Question: Here is the start of my JSF file:
'''
<?xml version='1.0' encoding='UTF-8' ?>
<!DOCTYPE html PUBLIC "-//W3C//DTD XHTML 1.0 Transitional//EN" "http://www.w3.org/TR/xhtml1/DTD/xhtml1-transitional.dtd">
<html xmlns="http://www.w3.org/1999/xhtml"
xmlns:h="http://java.sun.com/jsf/html"
xmlns:ace="http://www.icefaces.org/icefaces/components"
xmlns:c="http://java.sun.com/jsp/jstl/core"
xmlns:f="http://java.sun.com/jsf/core">
<h:head>
</h:head>
<h:body>
'''
However, 'http://www.icefaces.org/icefaces/components' and 'http://java.sun.com/jsp/jstl/core' are highlighted in red with error 'URI is not registered'. This causes many other subsequent tags to appear in red with errors 'element 'x' is not allowed here'. Here is an image showing what I mean:

## Attempted solutions:
When searching for a solution, it appeared some others with the same problem solved it by doing "Fetch External Resource". However, this didn't work for me. For the icefaces xmlns 'xmlns:ace="http://www.icefaces.org/icefaces/components"' I get the error: 'Error while fetching http://www.icefaces.org/icefaces/components'. And for the jstl xmlns 'xmlns:c="http://java.sun.com/jsp/jstl/core"' I get the error: 'No XML at the location: http://java.sun.com/jsp/jstl/core'.
I also found some people solved it by deleting the IntelliJ IDEA metadata file 'workspace.xml' in the '.idea' directory. This does seem to work temporarily... but then it seems the problem comes back after a while. I also have to reconfigure several project settings which I would like to avoid.
Any help would be appreciated.. I'm not really familiar with the xmlns stuff and still a beginner to web app development. Thank you!
## Update:
As per Mark Vedder's answer, I manually added external resources to my project and the problem has not resurfaced thus far.
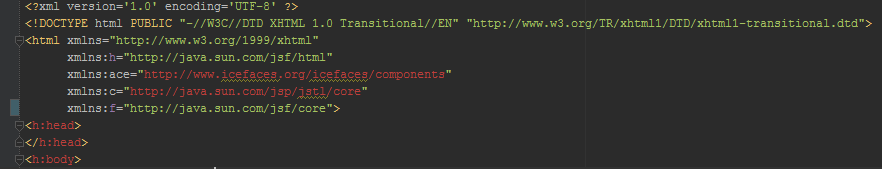
Answer: With unregistered resources, the first solution is to use the "Fetch External Resource" quickfix. If that fails, as it has for you in this case, (usually because the "location" is in name only) you need to manually configure it.
1. If the resource (i.e. the .xsd, .dtd, etc.) exists in one of your library jars, skip to step 2. Otherwise, download a copy of the resource. Put it somewhere convenient on your system.
2. In IDEA, with your cursor on the error, open the Quick Fix / Intentions menu by typing Alt+Enter and select "Manually Setup External Resource". (If you do not have this option (based on IntelliJ IDEA version) go to the next section for instructions.)
3. If the resource is in a jar, select the Schemas tab and select the resource from the appropriate jar. If you downloaded it, select the Explorer tab (may be named Finder in Mac) and navigate to and select the file you downloaded.
4. Click OK and let IDEA index the resource.
1. Open the settings Dialog via Ctrl+Alt+Enter or File > Settings. To configure for all future new projects so this schema is avaiable, open the similar dialog via File > Other Settings > Default Settings
2. In the Project Settings section, find the Schemas and DTDs node.
3. Configure the desired schema. There are add, edit and delete icons in the upper right. Like above, you can select a file within a library via the Schemas tab, or your file system via the Explorer tab.
The various JSF Taglib definitions (for JSF 2.x and above) can be found in the 'com/sun/faces/metadata/taglib' directory of the 'com.sun.faces:jsf-impl' jar. The 'jsf-impl' JAR file can be downloaded from <URL> among other places.